Question: I tried to outputting images in label. There are two images, which need to appear in labels several times. And they have appeared only once - in the latter labels.
'''
class Application(tk.Frame):
def __init__(self, master=None):
#some actions
def ShowImages(self, frame_in, type_img, place_img):
print type_img
print place_img
print frame_in
self.image = Image.open(type_img + ".png")
self.image = self.image.resize((20, 20), Image.ANTIALIAS) #The (250, 250) is (height, width)
self.photo = ImageTk.PhotoImage(self.image)
label = tk.Label(frame_in, image=self.photo, relief='sunken', borderwidth=2)
label.pack(side="right")
self.image2 = Image.open(place_img + ".png")
self.image2 = self.image2.resize((20, 20), Image.ANTIALIAS) #The (250, 250) is (height, width)
self.photo2 = ImageTk.PhotoImage(self.image2)
label = tk.Label(frame_in, image=self.photo2, relief='sunken', borderwidth=2)
label.pack(side="right")
def createWidgets(self, dict_of_data):
frame = tk.Frame(self, relief='sunken')
frame.grid(row=0, column=self.index, sticky="WN")
frame_in = tk.Frame(frame)
frame_in.grid(row=0, sticky="WE", column=self.index)
header = tk.Label(frame_in, anchor="nw", justify="left", text="Igra: ")
header.pack(expand=True, fill="x", side="left")
self.ShowImages(frame_in, dict_of_data["type"], dict_of_data["place_type"])
#some other code
if __name__ == "__main__":
app = Application()
app.master.title('Sample application')
#All that data is not real data of my script
app.createWidgets({'name':"", 'state':"", "type":"", "date":{"start":"", 'end':""}, 'duration':{'days':'', 'hours':''}, 'site':'', 'rank':''})
app.createWidgets({'name':"", 'state':"", "type":"", "date":{"start":"", 'end':""}, 'duration':{'days':'', 'hours':''}, 'site':'', 'rank':''})
app.createWidgets({'name':"", 'state':"", "type":"", "date":{"start":"", 'end':""}, 'duration':{'days':'', 'hours':''}, 'site':'', 'rank':''})
app.mainloop()
'''

So, in two words: I tried to invoke function ShowImages three times, and i want to see 6 images (3 x 2 images), but i see only the last 2. Names of images are identical.
I think this is trouble with opening images. Maybe there is some rule, how i can use one image several times.
P. S. Sorry for my english. I didn't know, how i need to describe my trouble. Thanks.
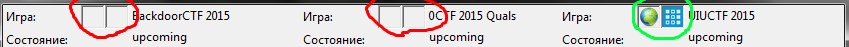
Answer: I have solved my problem!
Thanks @FabienAndre and <URL> post.
I just realized, that every time i called function, old value of self.photo and self.photo2 variables are cleared and images disappeared.
For solve this trouble, i prepare all images i needed in Class constructor, and every time just use same value in variable.
'''
class Application(tk.Frame):
def __init__(self, master=None):
tk.Frame.__init__(self, master)
self.initImages() #Prepare images
self.master.resizable(width=False, height=False)
self.index = 0
self.grid()
def initImages(self):
self.images = {}
buf = Image.open("Classic.png")
buf = buf.resize((20, 20), Image.ANTIALIAS) #The (250, 250) is (height, width)
self.images['Classic'] = ImageTk.PhotoImage(buf)
buf = Image.open("Jeopardy.png")
buf = buf.resize((20, 20), Image.ANTIALIAS) #The (250, 250) is (height, width)
self.images['Jeopardy'] = ImageTk.PhotoImage(buf)
buf = Image.open("On-site.png")
buf = buf.resize((20, 20), Image.ANTIALIAS) #The (250, 250) is (height, width)
self.images['On-site'] = ImageTk.PhotoImage(buf)
buf = Image.open("On-line.png")
buf = buf.resize((20, 20), Image.ANTIALIAS) #The (250, 250) is (height, width)
self.images['On-line'] = ImageTk.PhotoImage(buf)
def ShowImages(self, frame_in, type_img, place_img):
label = tk.Label(frame_in, image=self.images[type_img])
label.pack(side="right")
label = tk.Label(frame_in, image=self.images[place_img])
label.pack(side="right")
def createWidgets(self, dict_of_data):
frame = tk.Frame(self, relief='sunken')
frame.grid(row=0, column=self.index, sticky="WN")
frame_in = tk.Frame(frame)
frame_in.grid(row=0, sticky="WE", column=self.index)
#some other code here
'''

P.S. I know, my english is ridiculous, but i have no practice... Sorry